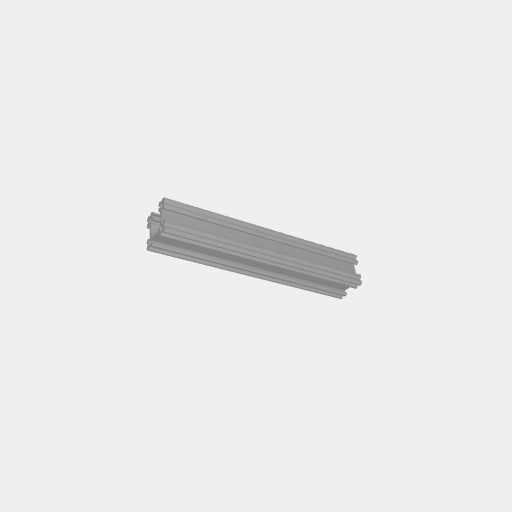
Part: OpenGoRAIL144